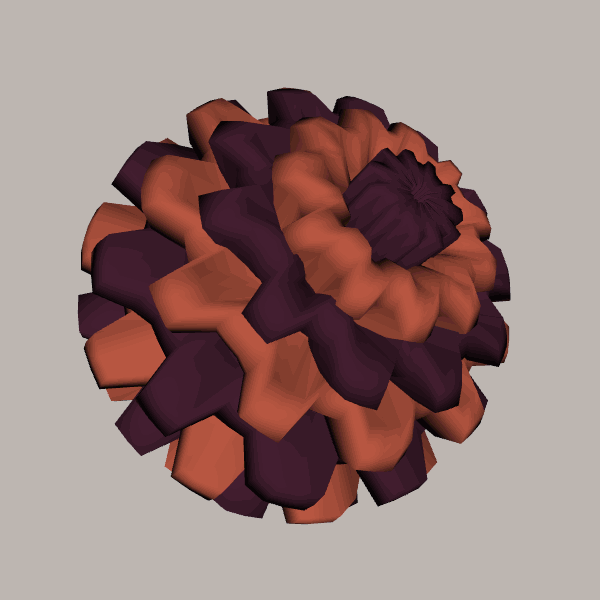
Background: light